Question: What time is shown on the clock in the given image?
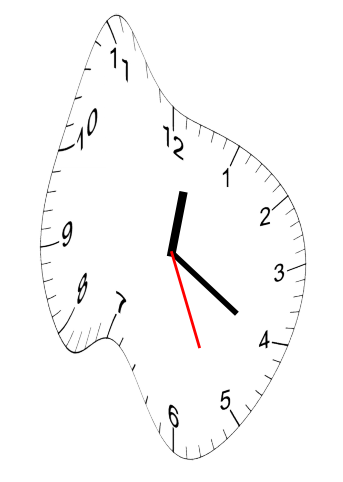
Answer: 12:20:26